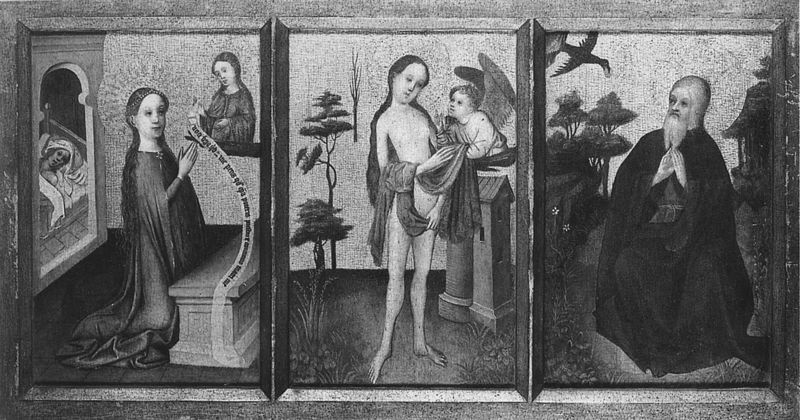
Titel: Pallanter Altar Flügelinnenseiten
Künstler: Meister des Palanter Altars
Institution: Gemäldegalerie Berlin
Schlagwörter: adler, baum, mann, nackt, weiß, frauen, bar, blume, schwarz, engel, bank, pillow, priest, religious, window, women, hair, three, woman, bed, bett, plant, eva, paradies, knabe, beten, gebet, altar, heiligenschein, angel, man, naked, nude, tree, girl, trees, child, heilige, grass, maria, black and white, bird, beard, frames, cherub, cupid, fromm, tryptichon, madonna, leaves, jesus, medieval, religion, god, ill, long hair, baby, lukas, mary, trptichon, triptych, pray, sacred, praying, banner, halo, holy, eucharist, framed, sick, birth, skinny, panels, bw, tryptich, patient, triple, annonsiation, annociation, st. francis, seruphym